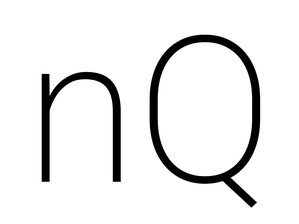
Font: Roboto_ExtraLight